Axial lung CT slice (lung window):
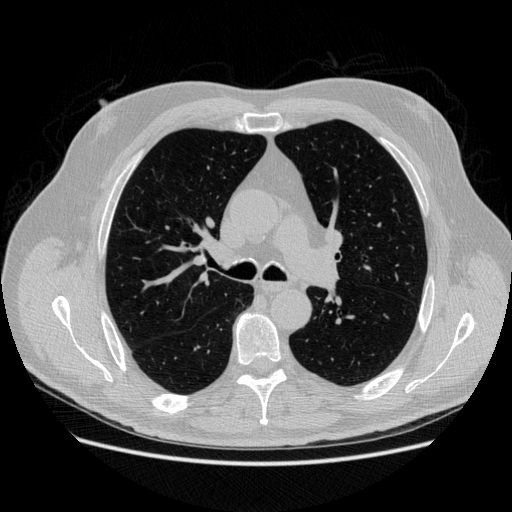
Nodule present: no